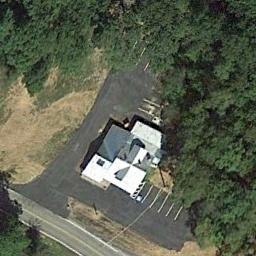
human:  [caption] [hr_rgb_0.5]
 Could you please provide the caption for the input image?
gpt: There are several buildings of different shapes in the sparse residential .

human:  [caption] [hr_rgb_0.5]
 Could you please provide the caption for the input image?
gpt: There are several houses among the lush woods .

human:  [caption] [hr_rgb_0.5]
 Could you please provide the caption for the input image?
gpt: The sparse residential is on the bare land next to some trees and a road .

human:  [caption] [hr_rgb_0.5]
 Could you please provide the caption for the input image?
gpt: There are several houses of different sizes and many green trees in a sparse residential area surrounded by open spaces .

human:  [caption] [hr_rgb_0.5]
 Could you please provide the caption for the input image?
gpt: A sparse residential area with many green trees and a building .